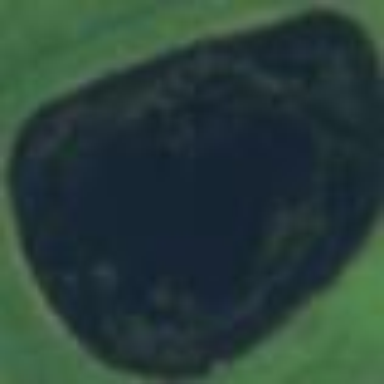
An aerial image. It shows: Pond surrounded by natural water.